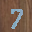
Label: 7